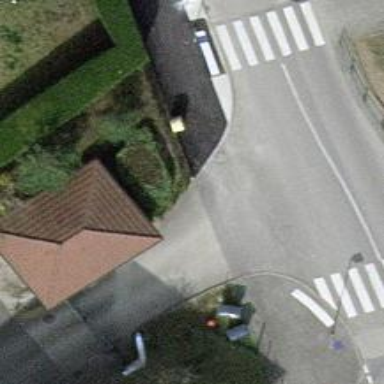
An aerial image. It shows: Post box is visible.